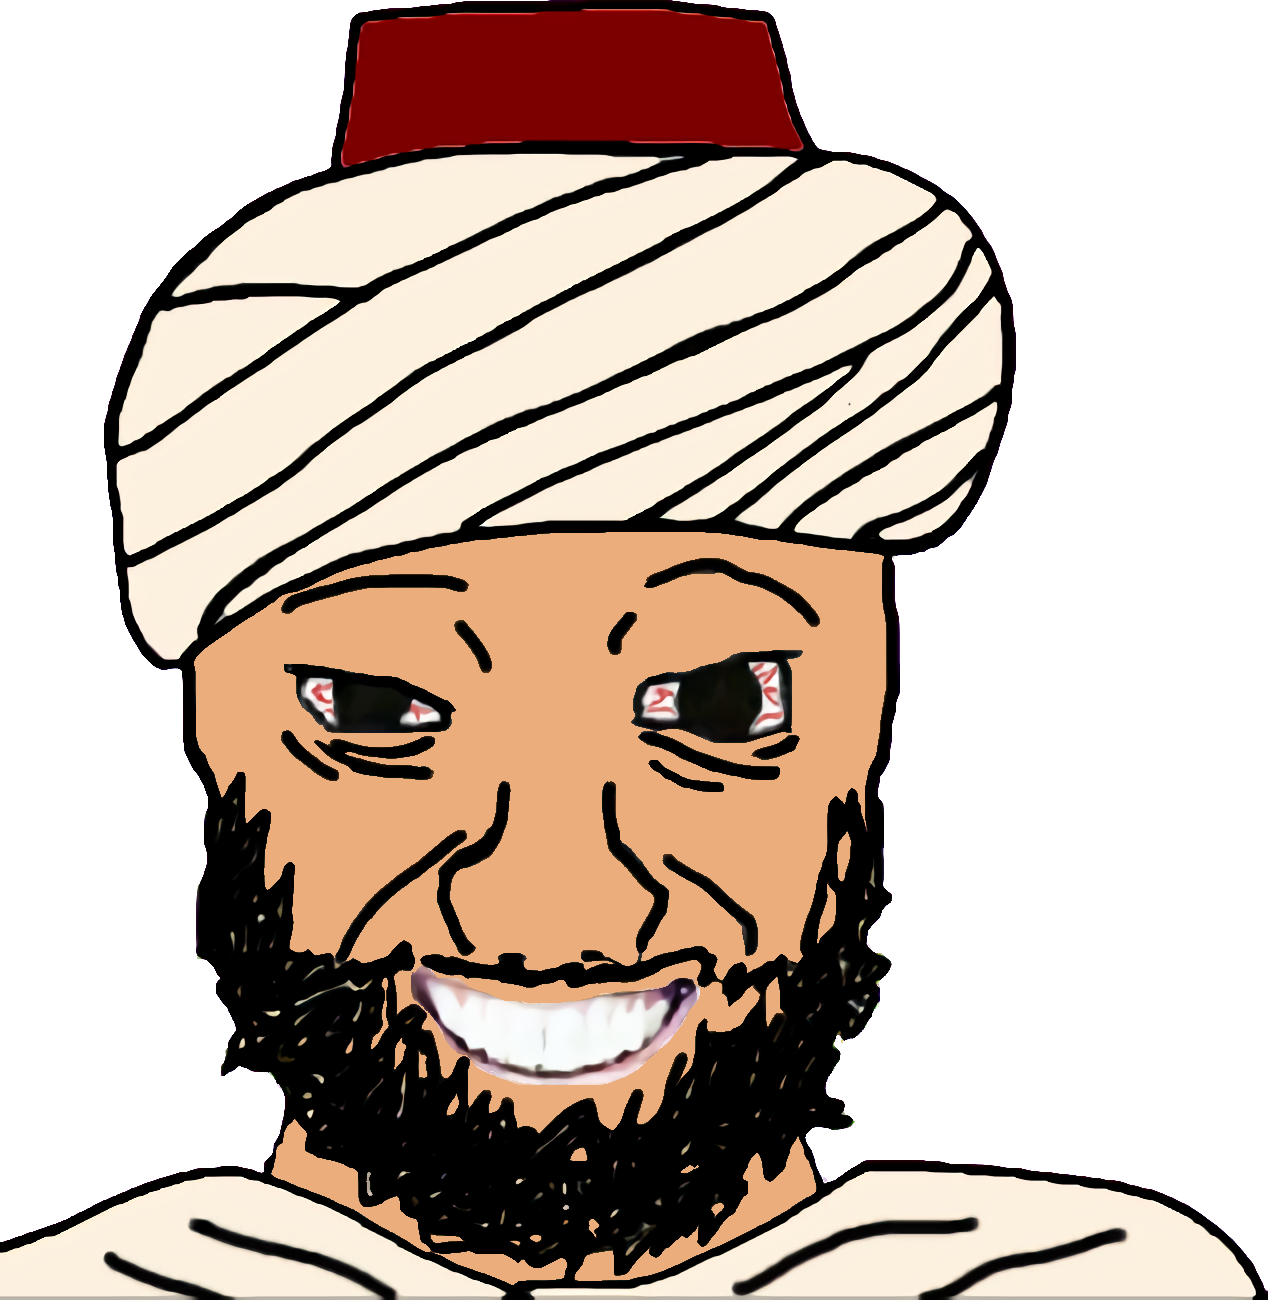
Label: 5_Coomer